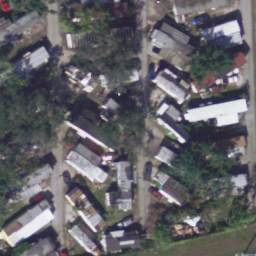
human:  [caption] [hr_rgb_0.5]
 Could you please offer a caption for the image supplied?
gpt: Many mobile homes arranged haphazardly in the mobile home park and some roads go through this area .

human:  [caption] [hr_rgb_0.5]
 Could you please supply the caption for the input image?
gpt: Many mobile homes are arranged haphazardly in the mobile home park with plants flourish .

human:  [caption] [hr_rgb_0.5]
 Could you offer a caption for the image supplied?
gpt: Many mobile homes are arranged haphazardly in the mobile home park .

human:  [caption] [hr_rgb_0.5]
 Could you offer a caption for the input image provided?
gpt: Lots of mobile homes with plants beside in the mobile home park .

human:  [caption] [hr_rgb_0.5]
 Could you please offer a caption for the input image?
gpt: Lots of mobile homes arranged haphazardly and some roads go through this area .